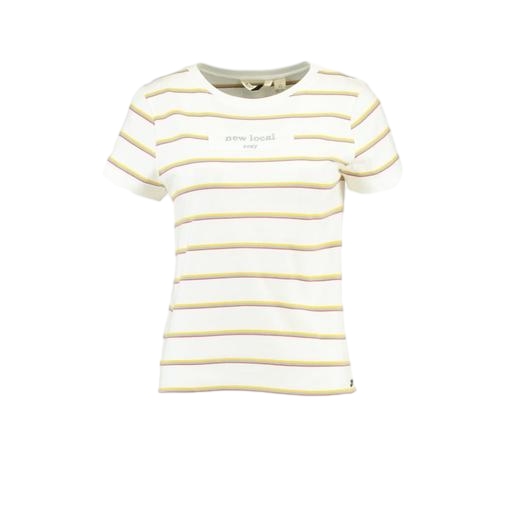
natural women's t-shirt, multicolor clay tee chalk, woman's tshirt, white background